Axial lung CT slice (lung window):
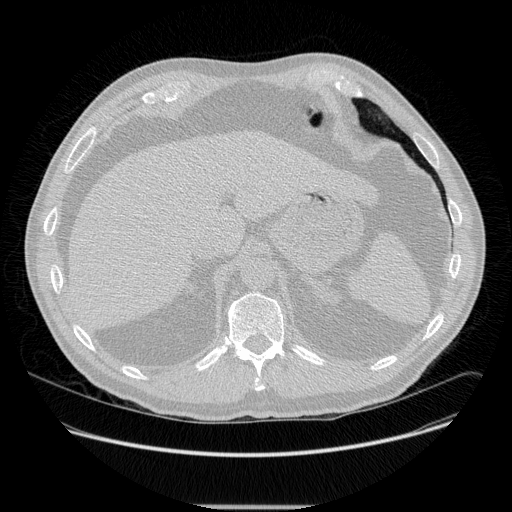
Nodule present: no